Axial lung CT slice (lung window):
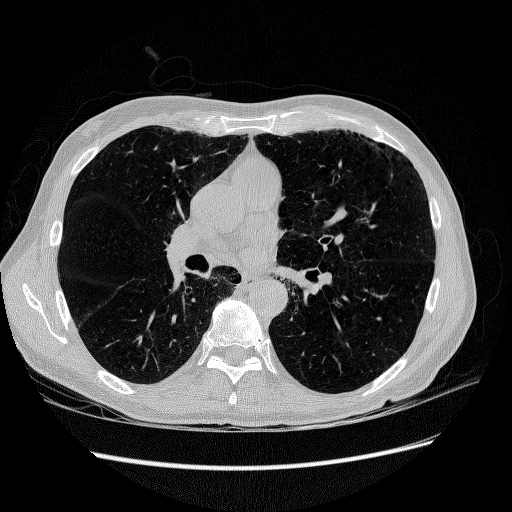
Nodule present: no